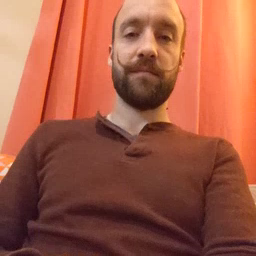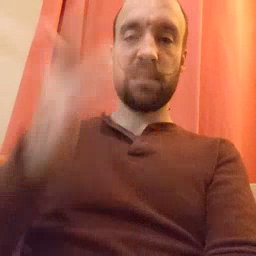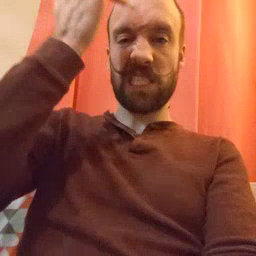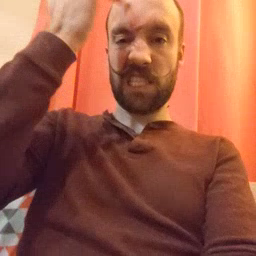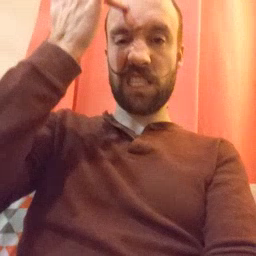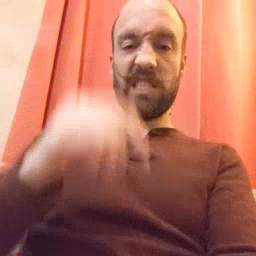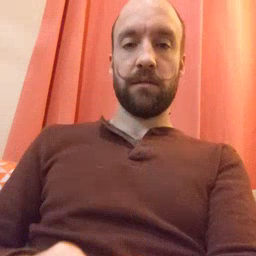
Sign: sick